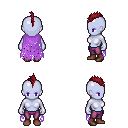
a pixel art fantasy rpg character, female body template, dark elf, purple skin, maroon tattered cape, magenta pants, brunette mohawk hairstyle, brown shoes, four views (front, back, left, right), 2x2 character sprite sheet, small pixel art, hard edges, no anti-aliasing